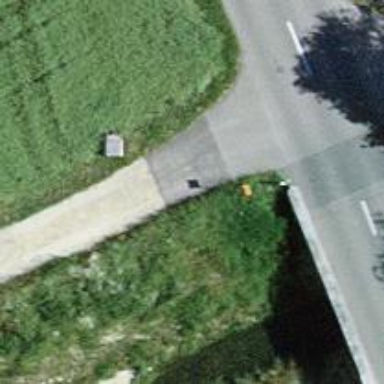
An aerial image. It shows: Pole supporting pipeline marker with roof cover.